Question: I really like the way tables have been designed in the popup boxes that are used in Google Drive. I need a similar clean and refreshing design for my tables which have significant amount of content. Below is what I want:
I can do the HTML, I need the CSS code and guidelines for getting the row separators as shown in the fig above. Observe that the line under Counts is a darker shade of gray than those used to separate the rows. How can I achieve this effect and how do I add row separators? Please help!
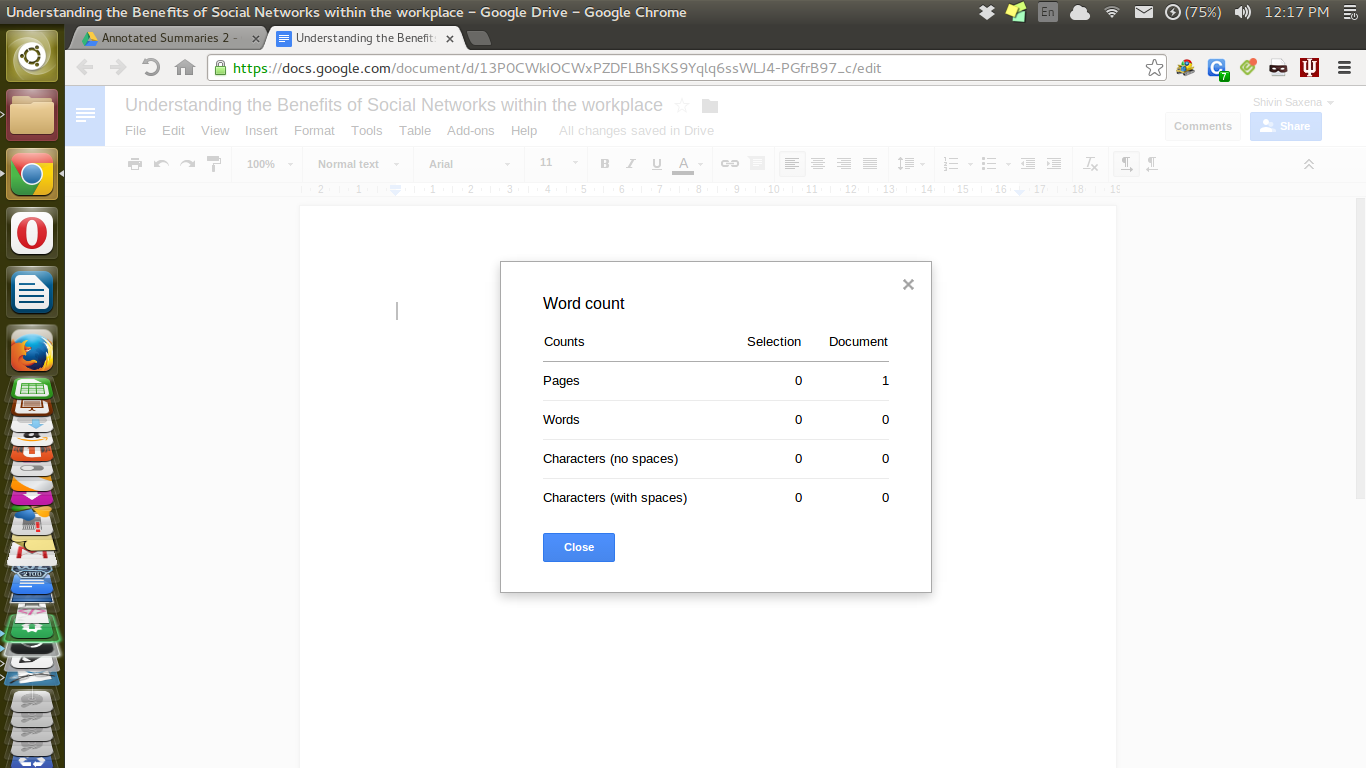
Answer: Here's a fiddle where I've attempted to recreate that look by sight. Mostly it's just separating the styles for 'th' from those for 'td'. Thanks for the question, this was good practice.
<URL>